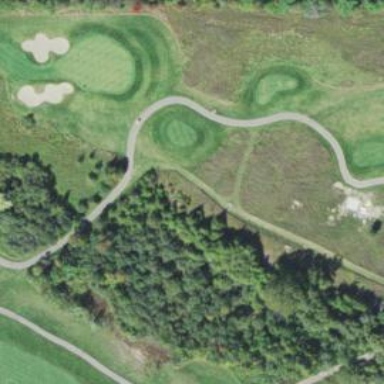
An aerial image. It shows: Service road used as golf cart path.